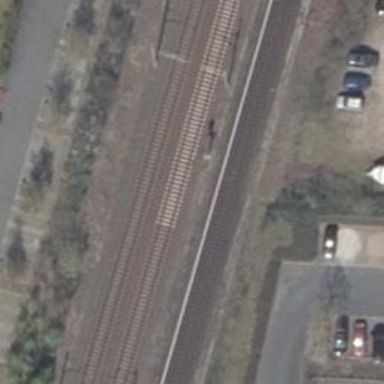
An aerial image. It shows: Railway signal.